Brain MRI, t2w sequence, axial 2D slice.
Patient: age 42, sex F, weight 78 kg, height 1.78 m
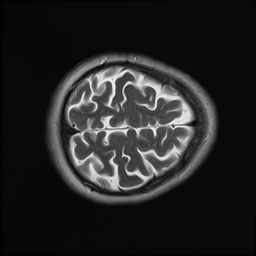